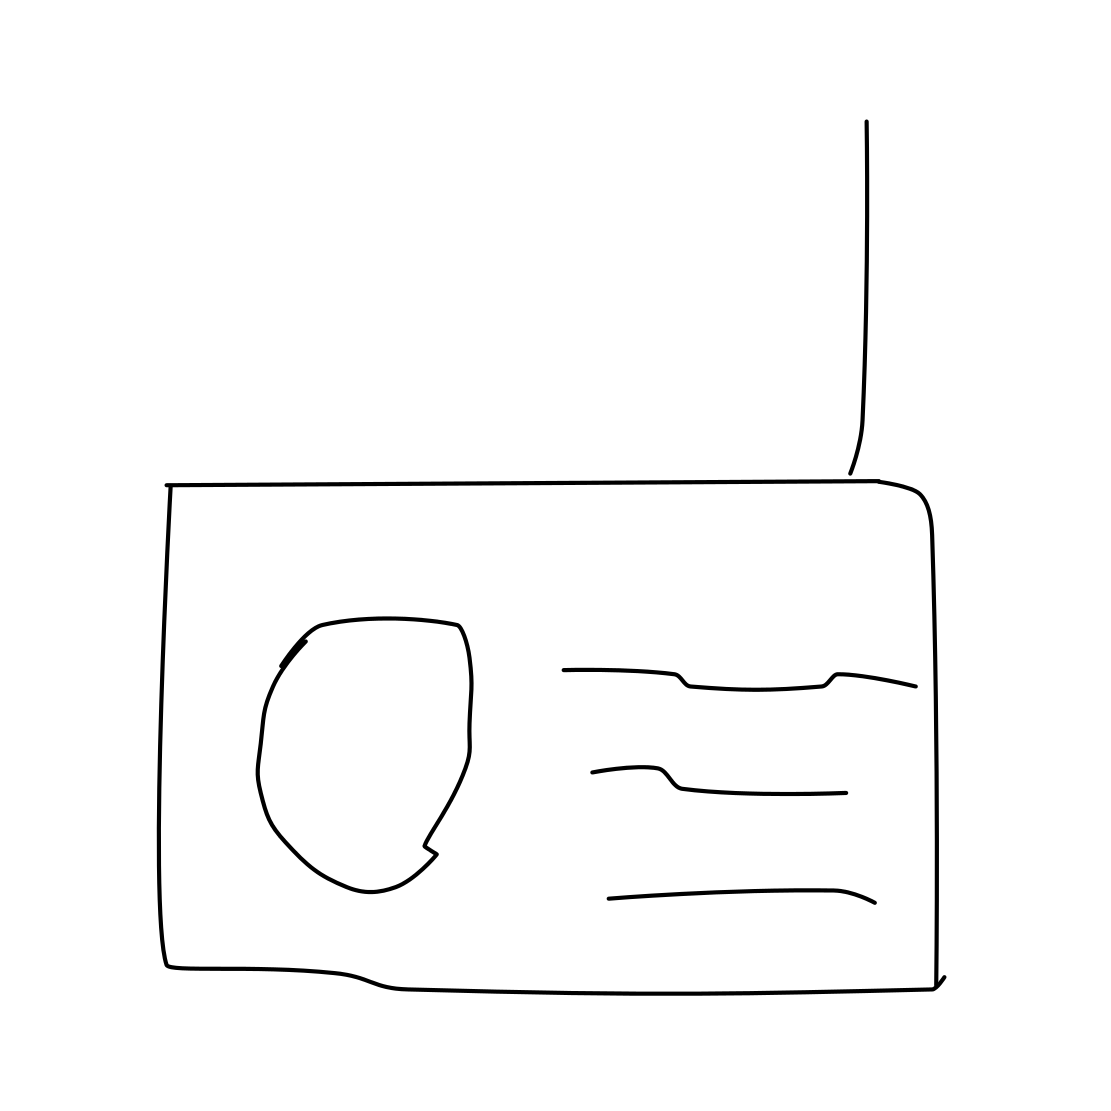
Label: radio